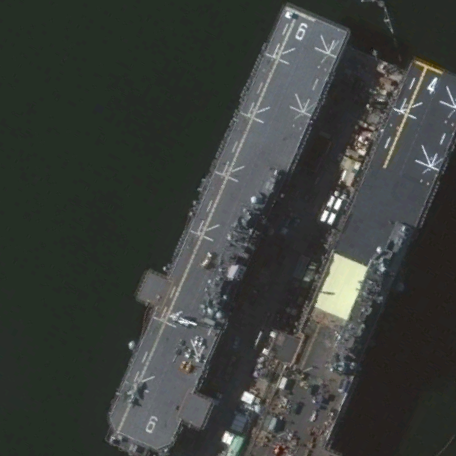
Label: assault